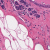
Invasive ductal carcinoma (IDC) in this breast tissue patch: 0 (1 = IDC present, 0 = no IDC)